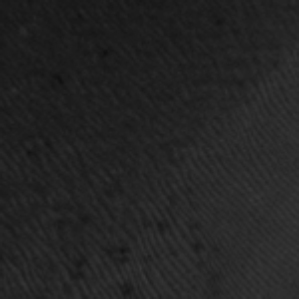
Label: frost